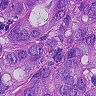
Metastatic tissue present: yes